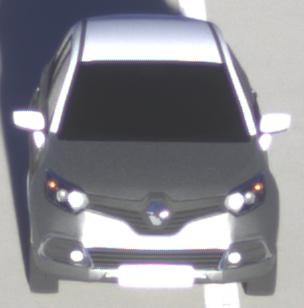
Make: Renault
Model: Captur ENERGY TCe 90
Detailed model: Captur (I)
Model produced from: 2013/06
Model produced until: 2015/05
Doors: 5
Color: gray
Road condition: dry road
Daytime: sunrise or sunset
Contrast: low contrast